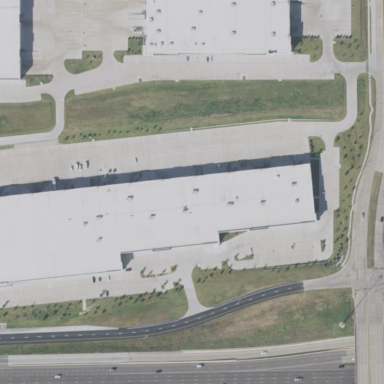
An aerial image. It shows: Industrial building.